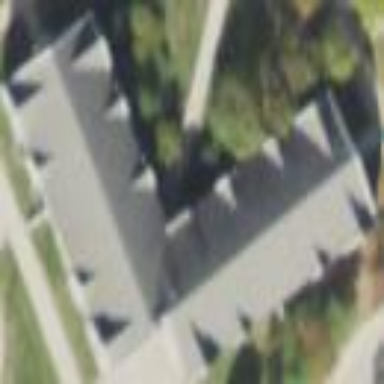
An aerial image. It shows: Dormitory with hipped roof.